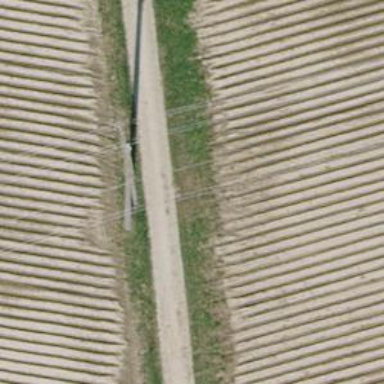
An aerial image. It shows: Power line in the image.